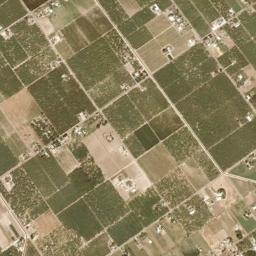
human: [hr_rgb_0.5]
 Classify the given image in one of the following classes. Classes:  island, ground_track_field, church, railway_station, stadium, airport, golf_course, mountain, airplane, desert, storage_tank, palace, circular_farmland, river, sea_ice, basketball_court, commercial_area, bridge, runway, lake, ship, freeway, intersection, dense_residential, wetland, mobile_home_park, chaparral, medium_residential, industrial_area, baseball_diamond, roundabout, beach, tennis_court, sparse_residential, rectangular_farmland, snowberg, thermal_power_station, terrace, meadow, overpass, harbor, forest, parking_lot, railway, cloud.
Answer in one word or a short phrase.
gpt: rectangular_farmland